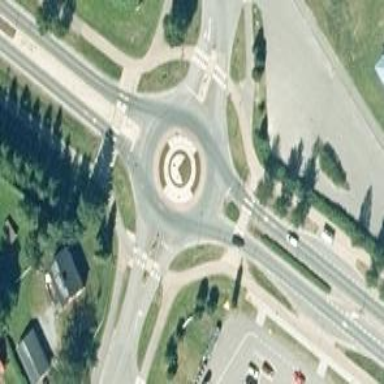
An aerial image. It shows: Roundabout on trunk highway.